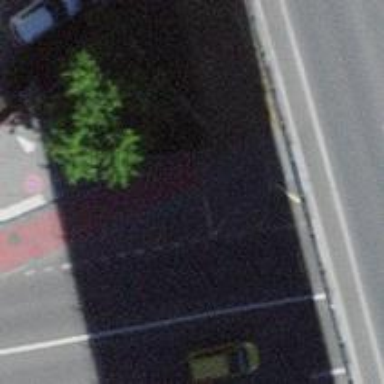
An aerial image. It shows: Bus stop with platform for public transport.